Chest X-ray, PA view. Patient: 66 years old, sex M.
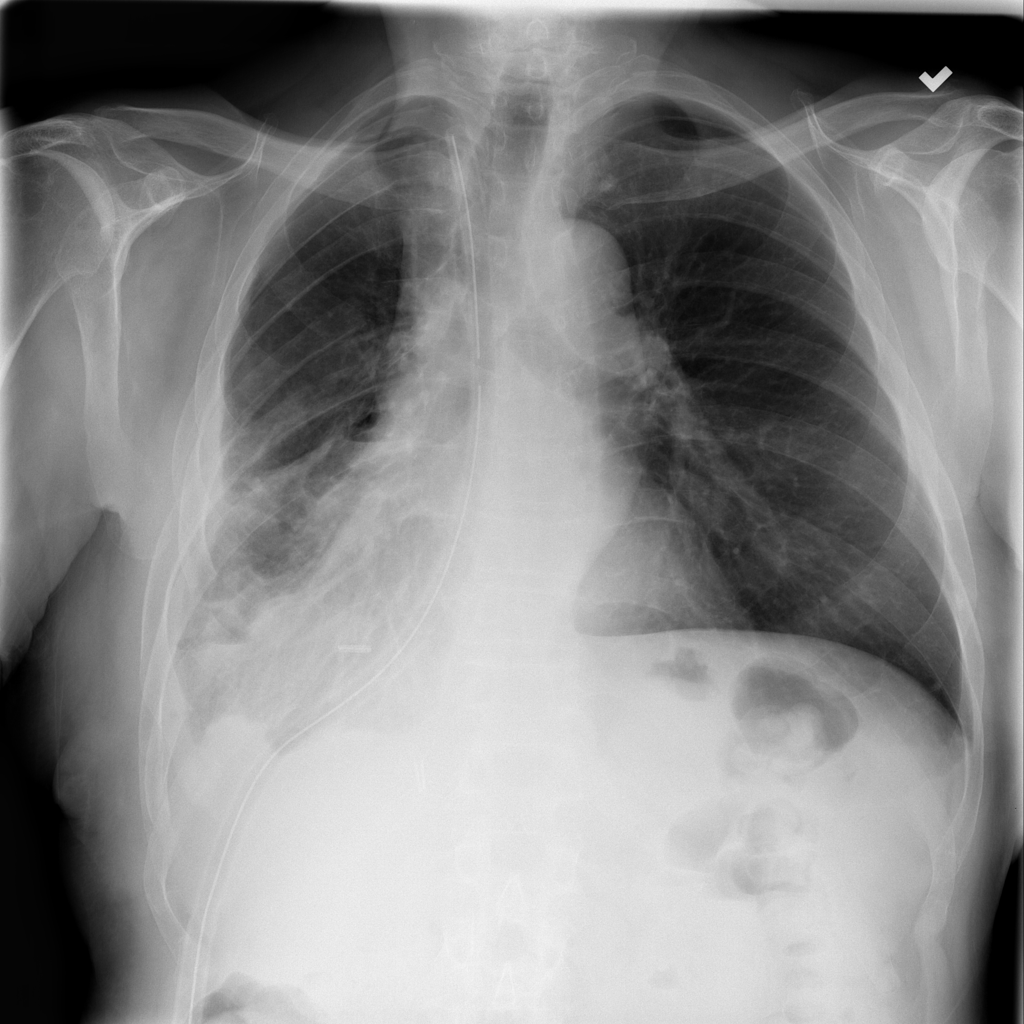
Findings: No Finding